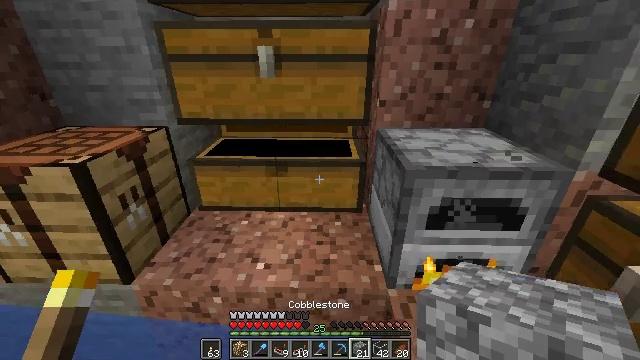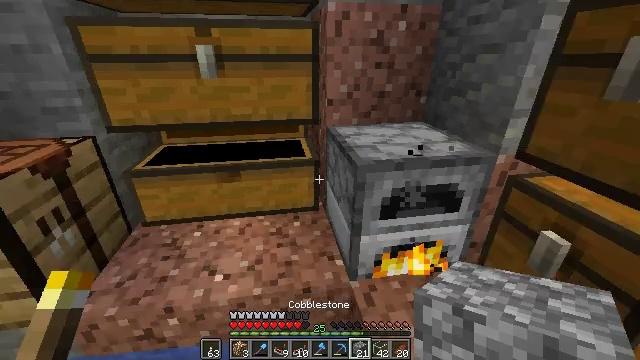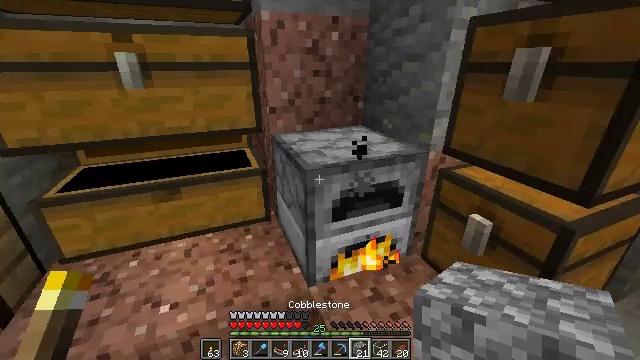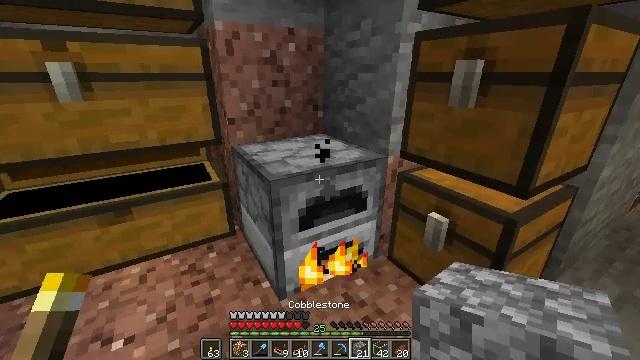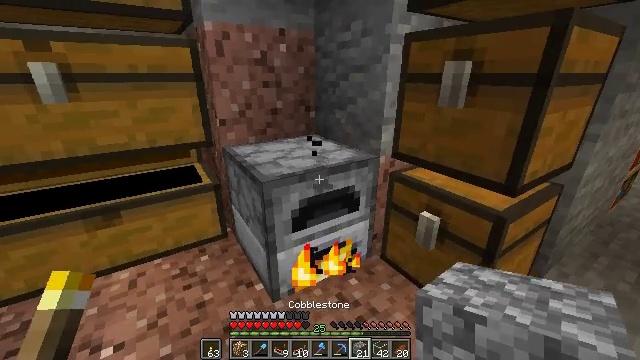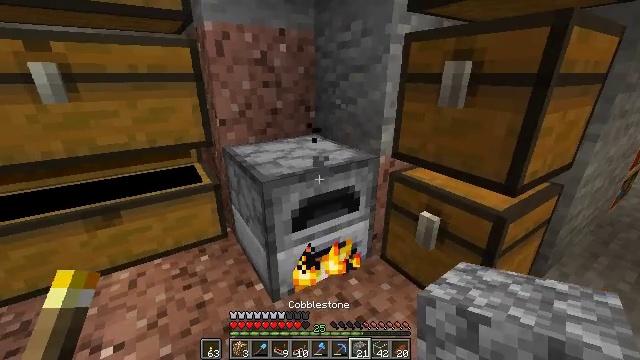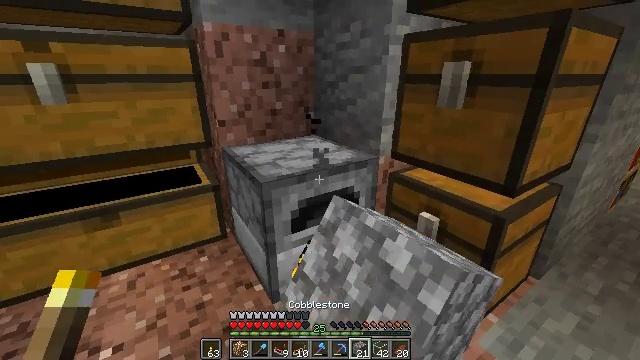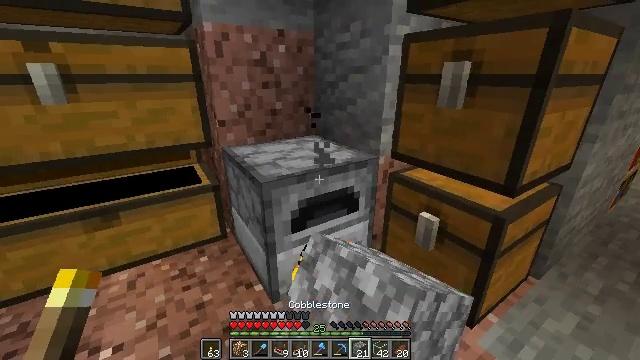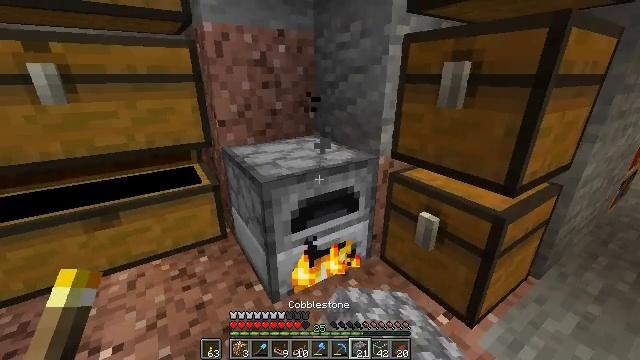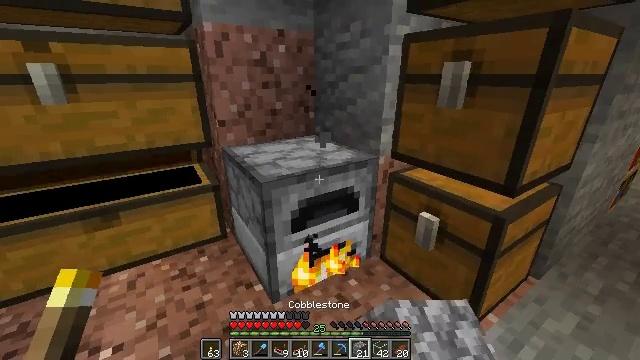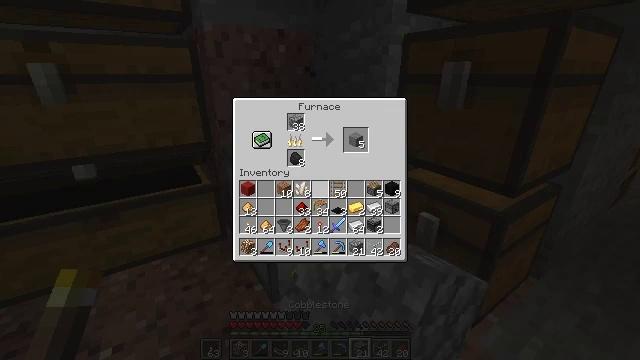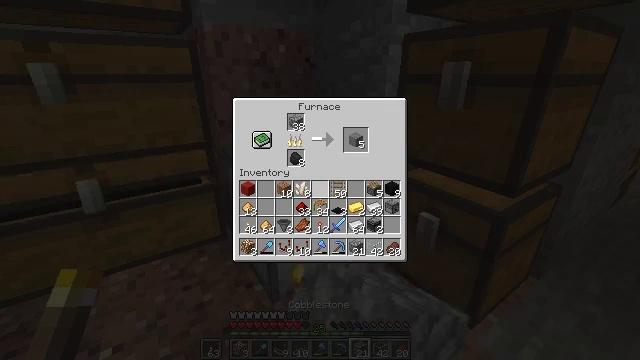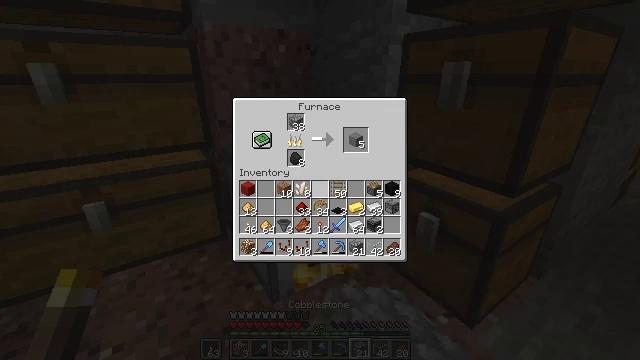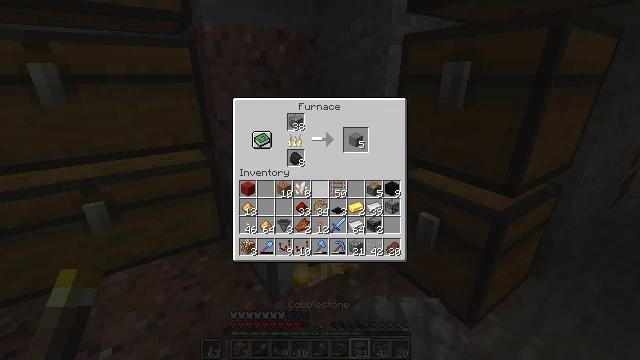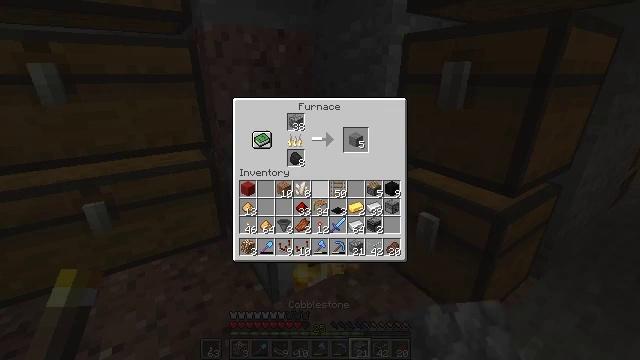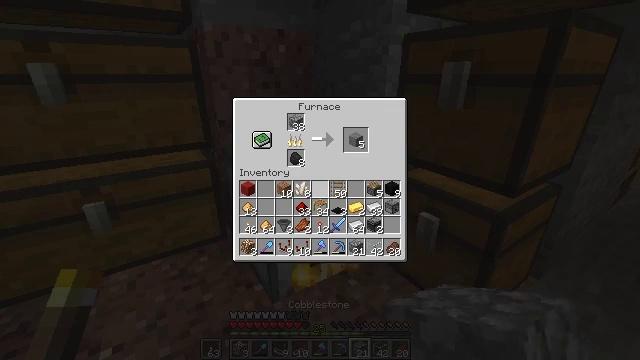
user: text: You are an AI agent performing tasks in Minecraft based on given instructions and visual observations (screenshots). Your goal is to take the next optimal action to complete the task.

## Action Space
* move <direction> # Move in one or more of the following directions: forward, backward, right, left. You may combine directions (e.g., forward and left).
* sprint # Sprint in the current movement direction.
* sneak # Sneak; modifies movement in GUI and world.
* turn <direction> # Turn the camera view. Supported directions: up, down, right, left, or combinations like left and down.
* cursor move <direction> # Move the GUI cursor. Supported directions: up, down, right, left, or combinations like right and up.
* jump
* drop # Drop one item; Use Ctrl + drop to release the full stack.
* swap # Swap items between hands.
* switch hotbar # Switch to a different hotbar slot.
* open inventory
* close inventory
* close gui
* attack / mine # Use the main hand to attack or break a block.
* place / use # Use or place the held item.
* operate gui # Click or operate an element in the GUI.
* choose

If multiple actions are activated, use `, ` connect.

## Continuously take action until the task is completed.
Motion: motion action
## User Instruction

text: Smelt some stone using a furnace.
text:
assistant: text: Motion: turn right
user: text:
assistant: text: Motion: turn right and up
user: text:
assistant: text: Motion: turn right and up
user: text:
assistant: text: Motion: turn right
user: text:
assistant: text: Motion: use / place
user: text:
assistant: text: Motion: use / place
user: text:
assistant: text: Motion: use / place
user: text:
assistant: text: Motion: use / place
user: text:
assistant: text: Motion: use / place
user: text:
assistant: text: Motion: open gui
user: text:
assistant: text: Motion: no_op
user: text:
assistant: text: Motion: no_op
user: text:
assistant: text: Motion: no_op
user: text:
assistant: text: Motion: no_op
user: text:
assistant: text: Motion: no_op
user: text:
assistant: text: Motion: sneak
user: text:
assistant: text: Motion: sneak
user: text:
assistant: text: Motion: sneak
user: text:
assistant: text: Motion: sneak
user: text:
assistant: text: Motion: sneak
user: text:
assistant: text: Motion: sneak, cursor move right
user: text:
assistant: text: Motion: sneak, cursor move right
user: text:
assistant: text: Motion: sneak, cursor move right and down
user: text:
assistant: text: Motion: sneak
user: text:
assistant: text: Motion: sneak, cursor move down
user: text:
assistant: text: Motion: sneak, cursor move down
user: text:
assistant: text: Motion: sneak
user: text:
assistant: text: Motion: sneak
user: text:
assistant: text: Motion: sneak
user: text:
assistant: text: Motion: sneak